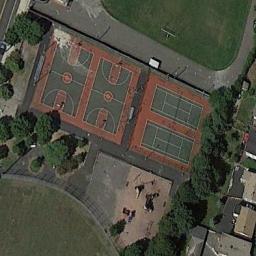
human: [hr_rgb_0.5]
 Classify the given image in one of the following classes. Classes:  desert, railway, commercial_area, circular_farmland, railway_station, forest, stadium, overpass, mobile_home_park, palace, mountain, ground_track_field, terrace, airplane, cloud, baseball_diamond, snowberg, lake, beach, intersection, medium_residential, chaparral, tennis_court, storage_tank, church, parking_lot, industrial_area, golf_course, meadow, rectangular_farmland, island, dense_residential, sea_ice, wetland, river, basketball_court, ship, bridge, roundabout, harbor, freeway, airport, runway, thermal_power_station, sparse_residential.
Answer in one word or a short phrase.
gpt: basketball_court